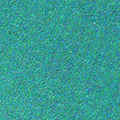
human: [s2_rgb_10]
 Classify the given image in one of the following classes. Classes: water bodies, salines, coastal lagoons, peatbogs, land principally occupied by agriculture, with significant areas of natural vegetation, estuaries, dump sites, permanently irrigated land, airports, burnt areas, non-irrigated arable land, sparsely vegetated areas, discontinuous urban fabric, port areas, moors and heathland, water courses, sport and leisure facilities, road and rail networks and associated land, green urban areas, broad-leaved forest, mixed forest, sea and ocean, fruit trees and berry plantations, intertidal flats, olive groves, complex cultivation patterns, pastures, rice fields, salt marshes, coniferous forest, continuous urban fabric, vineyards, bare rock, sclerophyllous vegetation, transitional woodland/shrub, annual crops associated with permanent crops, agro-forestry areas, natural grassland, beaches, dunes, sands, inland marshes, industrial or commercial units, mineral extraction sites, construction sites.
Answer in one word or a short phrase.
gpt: sea and ocean